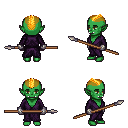
a pixel art fantasy rpg character, female body template, orc, green skin, purple robe, magenta pants, light blonde short mohawk hairstyle, metal gloves, spear, four views (front, back, left, right), 2x2 character sprite sheet, small pixel art, hard edges, no anti-aliasing